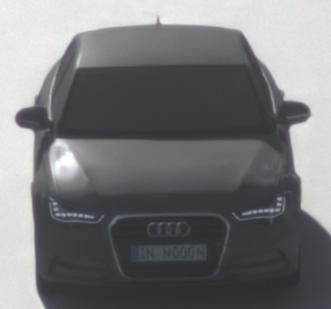
Make: Audi
Model: A6 2.0 TFSI
Detailed model: A6 (C7) Limousine
Model produced from: 2011/10
Model produced until: 2014/09
Doors: 4
Color: gray
Road condition: dry road
Daytime: morning or afternoon
Contrast: low contrast